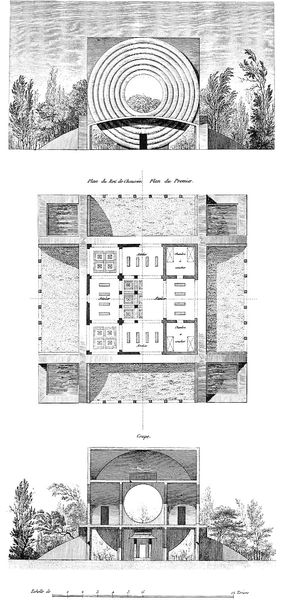
Titel: “L´Architecture considérée sous le rapport de l´art, des moers et de la législation”
Künstler: Claude Nicolas Ledoux
Schlagwörter: himmel, weiß, bäume, fenster, grau, schwarz, skizze, tür, zeichnung, zimmer, gebäude, haus, wand, architektur, hügel, wald, kreis, garten, ansicht, mauer, grafik, seitenansicht, aufsicht, druck, schnitt, loch, wei0, kugel, würfel, öffnung, mauern, plan, querschnitt, geometrie, viereck, grundriss, massstab, aufriss, bauzeichnung, rud, kubus, gebäudeplan, skala, grundrisse, idealarchitektur, einteilung, pläne, grafi, atchitektur, ß, #zimmer